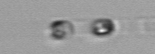
Label: Skeletonema